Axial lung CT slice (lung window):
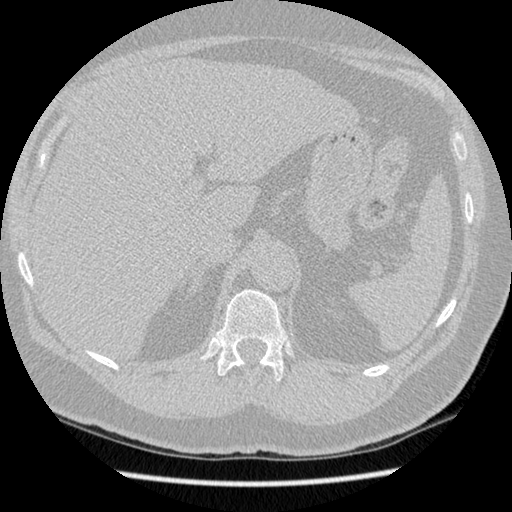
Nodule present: no